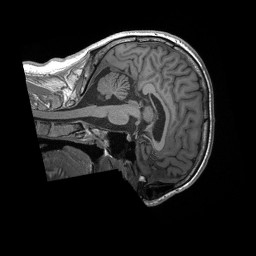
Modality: T1w
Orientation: sagittal
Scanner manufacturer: siemens
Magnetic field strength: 3 T
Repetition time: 2.4 s
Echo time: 0.00224 s